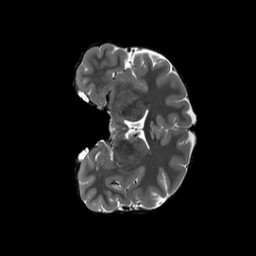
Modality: T2w
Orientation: coronal
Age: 21
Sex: male
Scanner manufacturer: siemens
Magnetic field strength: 3 T
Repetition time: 3.2 s
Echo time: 0.566 s